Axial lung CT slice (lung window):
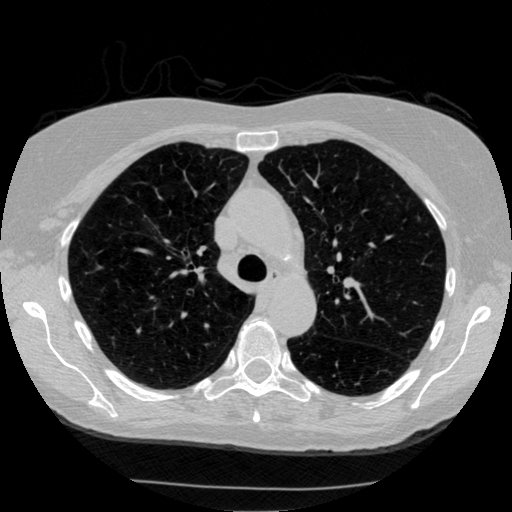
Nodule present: no